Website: macys
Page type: cart
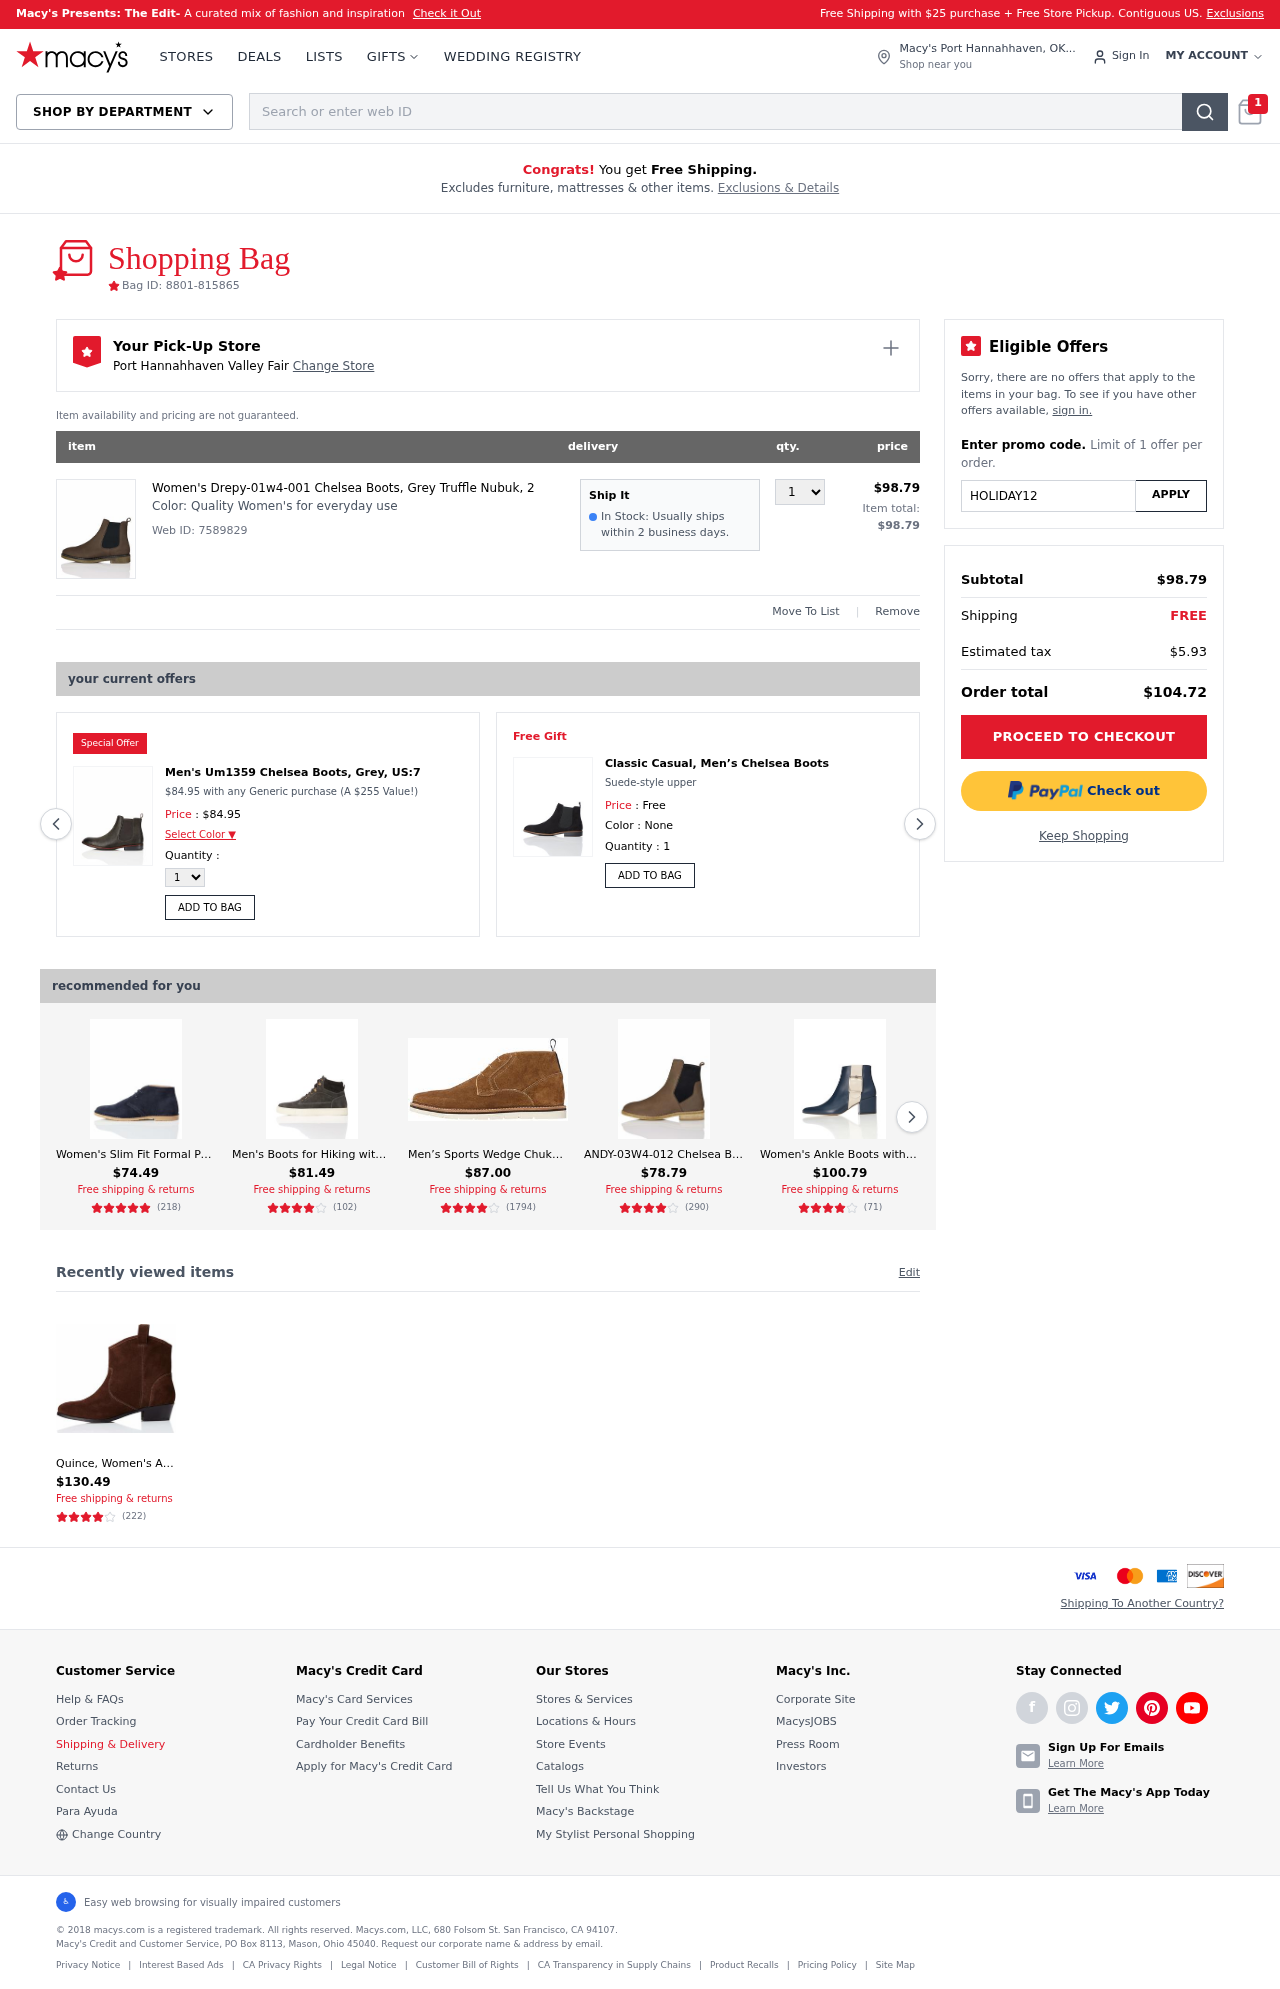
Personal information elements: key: PII_CITY
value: Port Hannahhaven Valley Fair Change Store
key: PII_CITY_STATE
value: Port Hannahhaven, OK
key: PII_PROMO_CODE
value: HOLIDAY12
Product elements: key: PRODUCT1_DESC
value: Quality Women's for everyday use
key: PRODUCT1_NAME
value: Women's Drepy-01w4-001 Chelsea Boots, Grey Truffle Nubuk, 2
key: PRODUCT1_PRICE
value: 98.79
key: PRODUCT1_QUANTITY
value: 1
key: PRODUCT2_NAME
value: Men's Um1359 Chelsea Boots, Grey, US:7
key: PRODUCT2_PRICE
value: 84.95
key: PRODUCT3_DESC
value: Suede-style upper
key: PRODUCT3_NAME
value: Classic Casual, Men’s Chelsea Boots
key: PRODUCT4_NAME
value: Women's Slim Fit Formal Pant Desert Boots
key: PRODUCT4_NUM_RATINGS
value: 218
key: PRODUCT4_PRICE
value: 74.49
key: PRODUCT4_RATING
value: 4.7
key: PRODUCT5_NAME
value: Men's Boots for Hiking with Lace-Up Eyelets
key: PRODUCT5_NUM_RATINGS
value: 102
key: PRODUCT5_PRICE
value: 81.49
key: PRODUCT5_RATING
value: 4.3
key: PRODUCT6_NAME
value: Men’s Sports Wedge Chukka Boots Beige (Stone) 10 UK (44 EU)
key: PRODUCT6_NUM_RATINGS
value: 1794
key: PRODUCT6_PRICE
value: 87
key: PRODUCT6_RATING
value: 3.7
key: PRODUCT7_NAME
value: ANDY-03W4-012 Chelsea Boots, Grey (Truffle Nubuk), 4 UK
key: PRODUCT7_NUM_RATINGS
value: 290
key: PRODUCT7_PRICE
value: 78.79
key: PRODUCT7_RATING
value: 4.1
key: PRODUCT8_NAME
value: Women's Ankle Boots with Zips and Colour Block Straps, Blue (Blue), 8 UK
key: PRODUCT8_NUM_RATINGS
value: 71
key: PRODUCT8_PRICE
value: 100.79
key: PRODUCT8_RATING
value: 3.6
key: PRODUCT9_NAME
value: Quince, Women's Ankle Boots
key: PRODUCT9_NUM_RATINGS
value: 222
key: PRODUCT9_PRICE
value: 130.49
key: PRODUCT9_RATING
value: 4
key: PRODUCT2_DESC
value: $84.95 with any Generic purchase (A $255 Value!)
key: PRODUCT1_WEB_ID
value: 7589829
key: PRODUCT1_TOTAL
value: $98.79
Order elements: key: ORDER_NUM_ITEMS
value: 1
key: ORDER_ID
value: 8801-815865
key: ORDER_SUBTOTAL
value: $98.79
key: ORDER_TAX
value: $5.93
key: ORDER_TOTAL
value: $104.72
Search elements: key: HEADER_SEARCH
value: Search or enter web ID